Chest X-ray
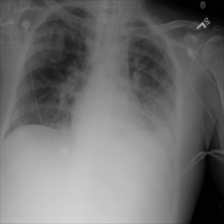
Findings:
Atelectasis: negative
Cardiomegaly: negative
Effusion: negative
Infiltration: positive
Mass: negative
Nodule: negative
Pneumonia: negative
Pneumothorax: negative
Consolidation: negative
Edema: negative
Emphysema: negative
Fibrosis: negative
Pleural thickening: negative
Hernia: negative